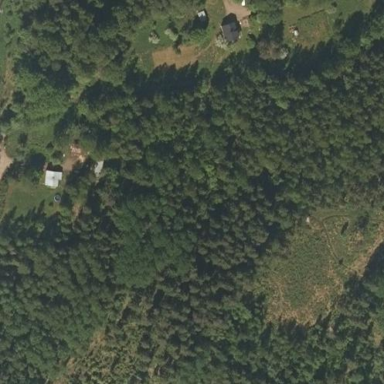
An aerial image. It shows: Mixed woodland area with various types of leaves.